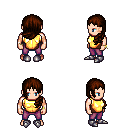
a pixel art fantasy rpg character, male body template, human, light skin, gold chest armor, magenta pants, brown left-swept hairstyle, bracelets, metal boots, four views (front, back, left, right), 2x2 character sprite sheet, small pixel art, hard edges, no anti-aliasing